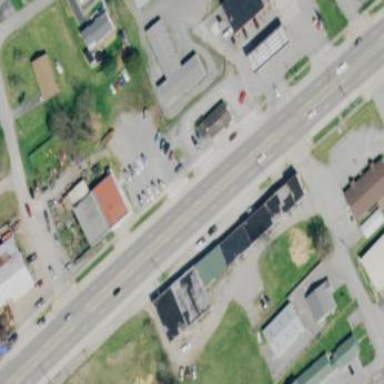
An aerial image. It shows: Commercial building.